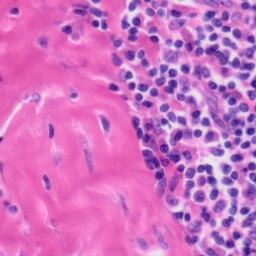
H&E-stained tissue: Tonsil